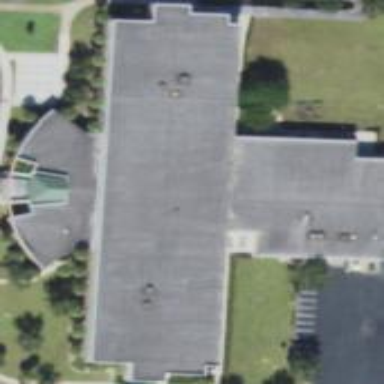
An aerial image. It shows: School building.